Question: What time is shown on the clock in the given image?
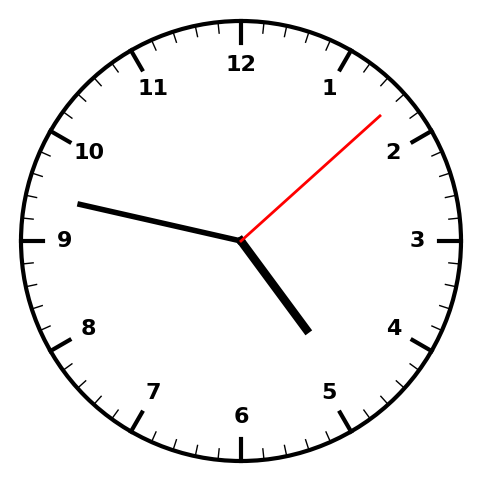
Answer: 04:47:08